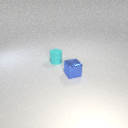
small cyan rubber cylinder behind small blue metal cube